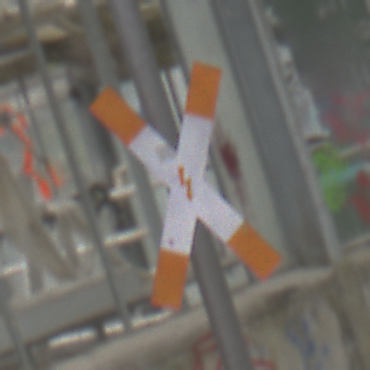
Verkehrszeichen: Andreaskreuz
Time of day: Midday
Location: Roofed (Special)
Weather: Overcast
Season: NotSpecified
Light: Natural